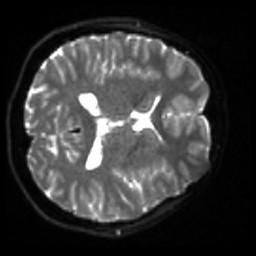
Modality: sbref
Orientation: axial
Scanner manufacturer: siemens
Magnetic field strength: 3 T
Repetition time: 4 s
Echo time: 0.0594 s